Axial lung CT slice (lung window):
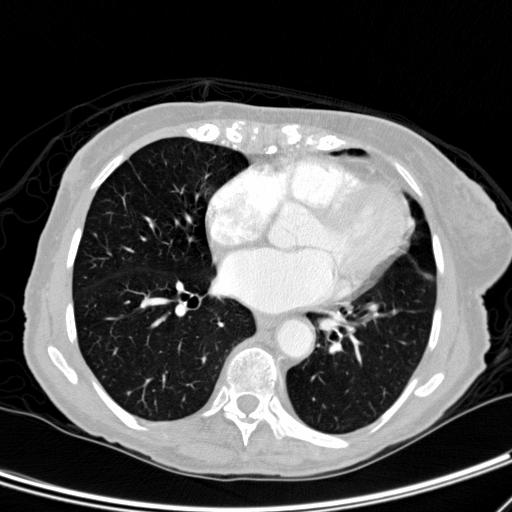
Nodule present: no